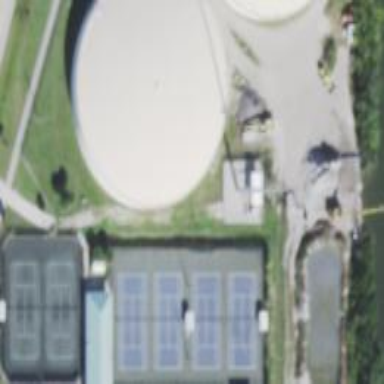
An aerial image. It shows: Storage tank building for water.